高三 · 解析几何
17. 如图,讨论其中双曲线的离心率.其中 $\pi^{\prime}$ 是 Dandelin 球与圆雉交线 $\mathrm{S}_{2}$ 所在平面,与 $\pi$ 的交线为 $\mathrm{m}$.

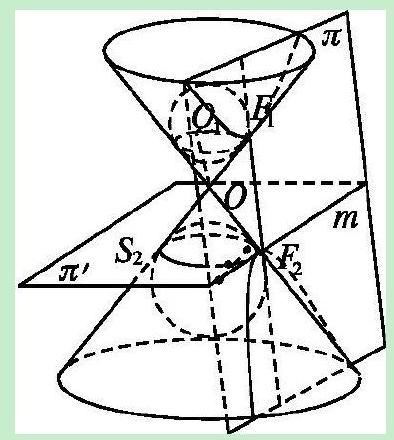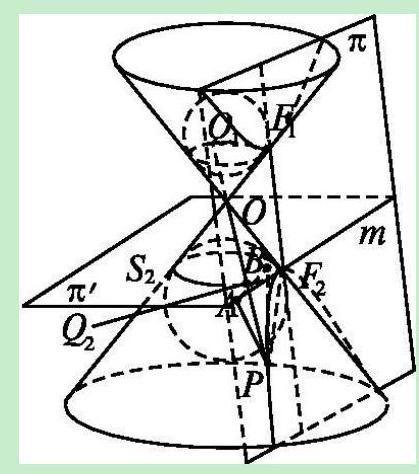
答案: 解答: 点 $P$ 是双曲线上任意一点,连接 $P F_{2}$, 过点 $P$ 作 $P A \perp m$ 于点 $A$, 连接 $A F_{2}$, 过点 $P$作 $\mathrm{PB} \perp$ 平面 $\pi^{\prime}$ 于点 $\mathrm{B}$, 连接 $\mathrm{AB}$, 过点 $\mathrm{P}$ 作母线交 $\mathrm{S}_{2}$ 于点 $\mathrm{Q}_{2}$.

$\because \mathrm{PB}$ 平行于圆雉的轴, $\therefore \angle \mathrm{BPA}=\beta, \angle \mathrm{BPQ}_{2}=\alpha$.

在 Rt $\triangle \mathrm{BPA}$ 中, $\mathrm{PA}=\frac{\mathrm{PB}}{\cos \beta}$

在 Rt $\triangle \mathrm{BPQ}_{2}$ 中, $\mathrm{PQ}_{2}=\frac{\mathrm{PB}}{\cos \alpha}$

由切线长定理, 得 $\mathrm{PF}_{2}=\mathrm{PQ}_{2}, \therefore \mathrm{PF}_{2}=\frac{\mathrm{PB}}{\cos \alpha}$
$\therefore \mathrm{e}=\frac{\mathrm{PF}_{2}}{\mathrm{PA}}=\frac{\cos \beta}{\cos \alpha}$

$\because 0<\beta<\alpha<\frac{\pi}{2}, \therefore \cos \beta>\cos \alpha . \therefore \mathrm{e}>1$.

同理,另一分支上的点也具有同样的性质，

综上所述, 双曲线的准线为 $\mathrm{m}$, 离心率 $\mathrm{e}=\frac{\cos \beta}{\cos \alpha}$.
解析: : 分析: 本题主要考查了平面与圆雉面的截线, 解决问题的关键是根据平面与圆雉面的截线的性质结合切线长定理计算即可